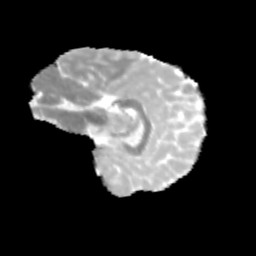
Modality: MD
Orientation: sagittal
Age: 9
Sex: female
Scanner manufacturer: siemens
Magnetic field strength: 3 T
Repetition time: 3.8 s
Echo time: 0.07 s